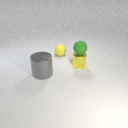
large gray metal cylinder in front of small yellow rubber sphere